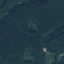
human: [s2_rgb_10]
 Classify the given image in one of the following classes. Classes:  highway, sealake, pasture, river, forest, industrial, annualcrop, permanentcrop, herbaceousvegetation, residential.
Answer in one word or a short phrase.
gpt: Forest